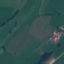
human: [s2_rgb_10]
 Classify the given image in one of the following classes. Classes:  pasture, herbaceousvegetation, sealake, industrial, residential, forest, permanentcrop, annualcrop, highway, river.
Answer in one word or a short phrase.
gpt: Pasture